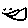
Label: smiley face